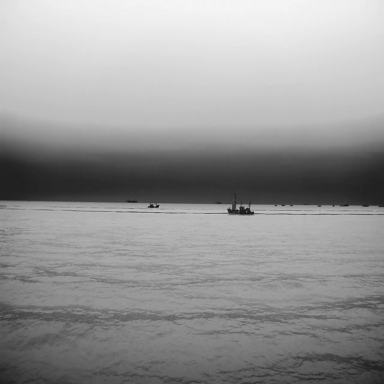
There are three objects shown in the infrared image, including two bulk_carriers, and a sailboat.